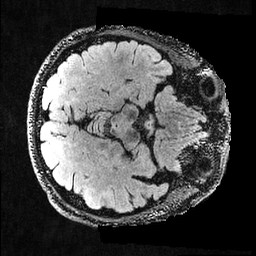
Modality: FLAIR
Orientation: axial
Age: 46
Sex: male
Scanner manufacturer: ge
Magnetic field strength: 3 T
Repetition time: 4.802 s
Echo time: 0.1161 s